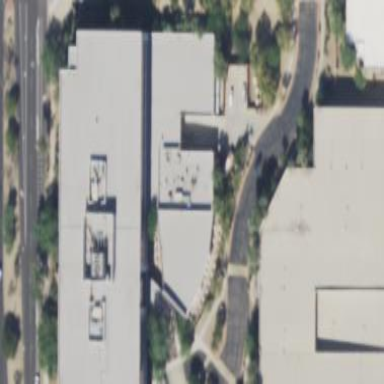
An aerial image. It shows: Commercial building.